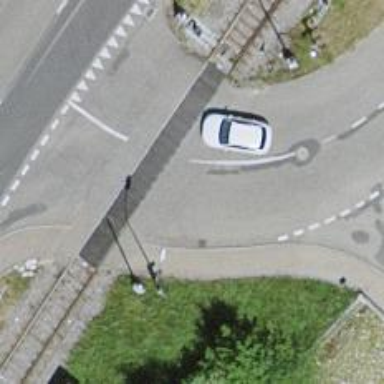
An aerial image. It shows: Level railway crossing with lights and double half barrier.